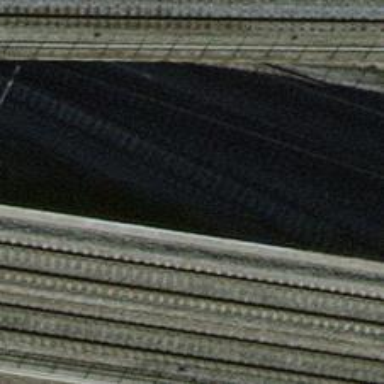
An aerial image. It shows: Railway yard with single rail track. The electrified track has contact line for power supply.